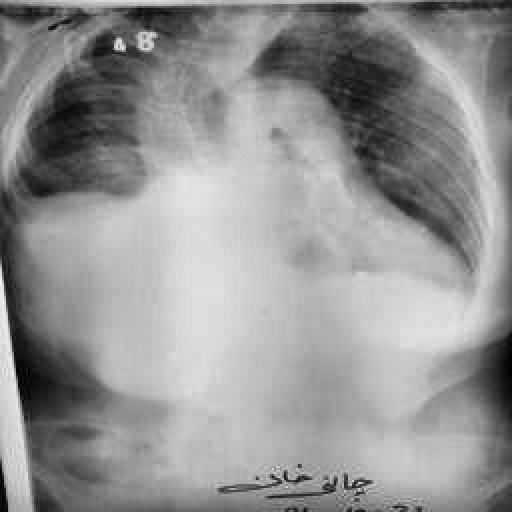
Finding: TUBERCULOSIS